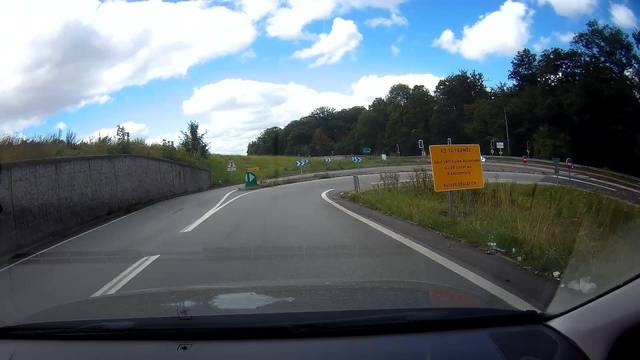
Region: France
Coordinates: 48.791, 2.11